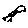
Label: bird